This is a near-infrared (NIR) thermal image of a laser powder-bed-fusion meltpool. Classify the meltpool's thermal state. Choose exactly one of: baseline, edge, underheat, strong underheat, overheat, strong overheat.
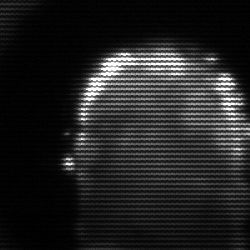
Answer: baseline